Question: How can I change comma to dot on highchart?
y column property comes with comma. But I want to change it to dot.
Here is my code:
'''
<script>
Highcharts.setOptions({
lang: {
drillUpText: '< {series.name}' e Geri Don',
decimalPoint: '.'
}
});
var options = {
chart: {
height: 300
},
title: {
text: 'Yillara Gore Dusuk Sayilari'
},
xAxis: {
categories: true
},
drilldown: {
series: [{
id: '2010',
name: '2010',
data: [
['Apples', 4],
['Pears', 6],
['Oranges', 2],
['Grapes', 8]
]
}, {
id: 'cars',
name: 'Cars',
data: [{
name: 'Toyota',
y: 4,
drilldown: 'toyota'
},
['Volkswagen', 3],
['Opel', 5]
]
}, {
id: 'toyota',
name: 'Toyota',
data: [
['RAV4', 3],
['Corolla', 1],
['Carina', 4],
['Land Cruiser', 5]
]
}]
},
legend: {
enabled: false
},
plotOptions: {
series: {
dataLabels: {
enabled: true
},
shadow: false
},
pie: {
size: '80%'
}
},
series: [{
name: 'Overview',
colorByPoint: true,
data: [$degerToplam]
}]
};
// Column chart
options.chart.renderTo = 'container1';
options.chart.type = 'column';
var chart1 = new Highcharts.Chart(options);
</script>
'''

Iam using it for showing to values of years. I tried
'''
lang: {
drillUpText: '< {series.name}' e Geri Don',
decimalPoint: '.'
}
'''
But it couldn't help me.
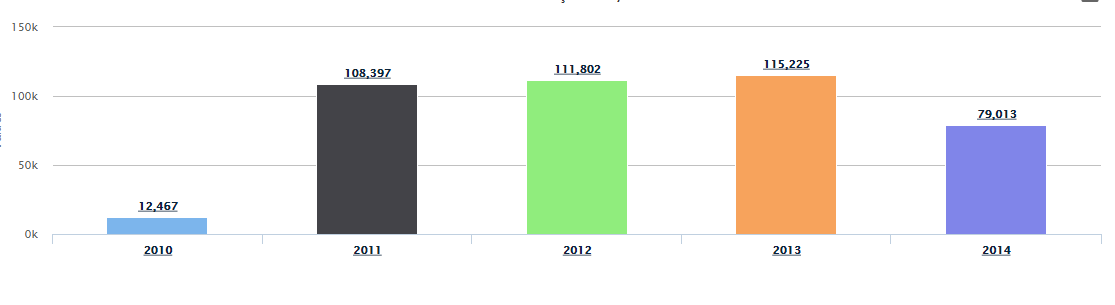
Answer: You're using 'decimalPoint', but what you really want is <URL>. Actually, you probably want :
'''
Highcharts.setOptions({
lang: {
drillUpText: '< {series.name}' e Geri Don',
decimalPoint: ',', // <== Most locales that use '.' for thousands use ',' for decimal, but adjust if that's not true in your locale
thousandsSep: '.' // <== Uses '.' for thousands
}
});
'''